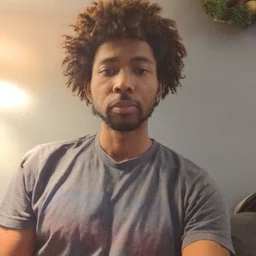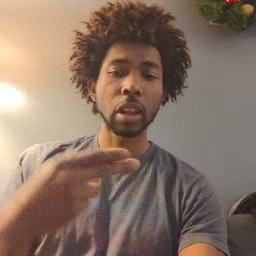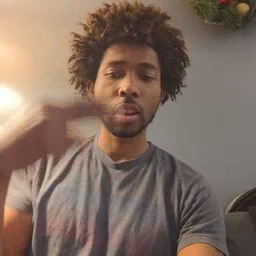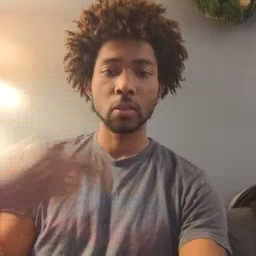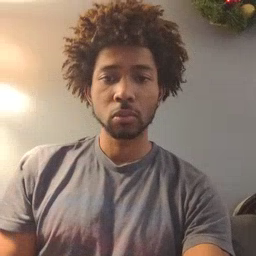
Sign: high